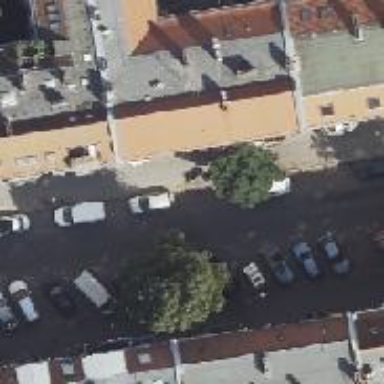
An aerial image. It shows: Bicycle parking located on the sidewalk.